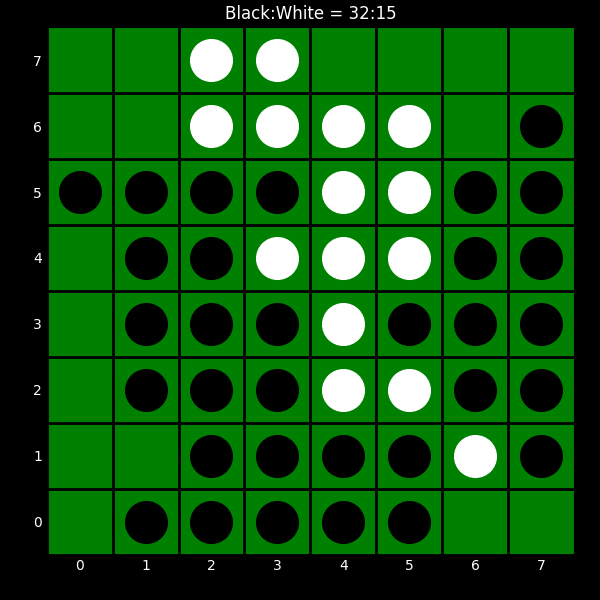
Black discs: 32
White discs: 15